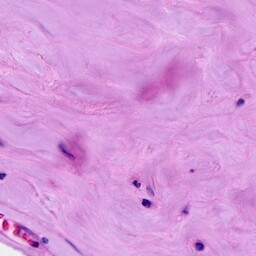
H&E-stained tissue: Breast